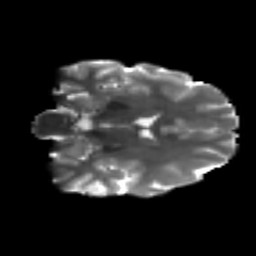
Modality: T2w
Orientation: coronal
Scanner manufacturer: siemens
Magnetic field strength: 3 T
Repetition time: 4.16 s
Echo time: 0.0806 s